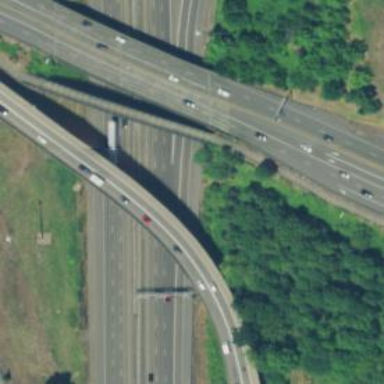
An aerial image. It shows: Motorway junction.